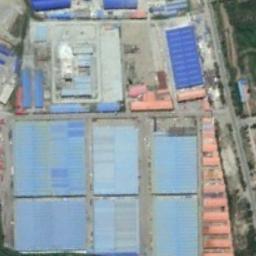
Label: industrial_area